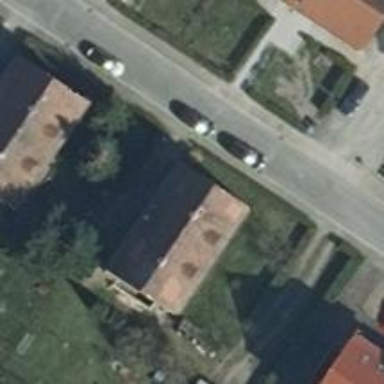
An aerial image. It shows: Residential building.